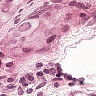
Metastatic tissue present: yes